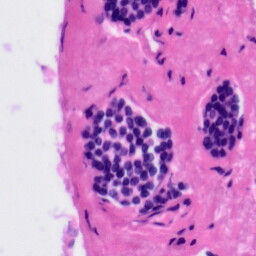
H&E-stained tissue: Tonsil